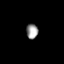
Tissue: prostate
Cell type: NK cells
Senescence score: 0.8705
Nuclear area (px): 170
Mean DAPI intensity: 154.076